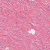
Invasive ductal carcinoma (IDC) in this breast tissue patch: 0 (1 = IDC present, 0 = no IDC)